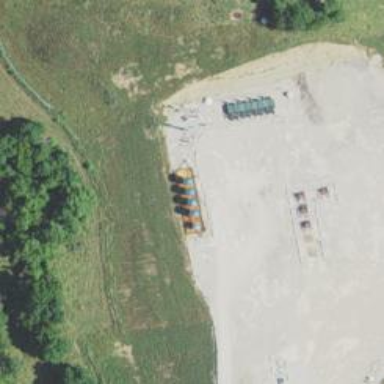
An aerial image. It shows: Storage tank with man-made structure.